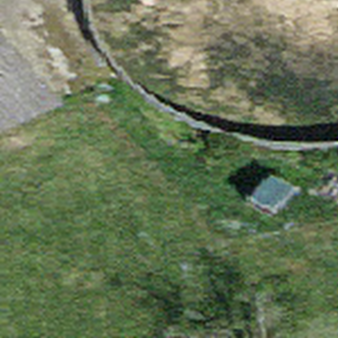
Label: other